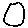
Label: circle